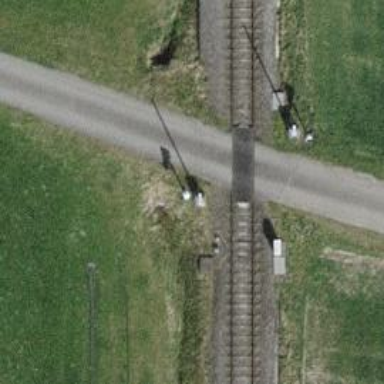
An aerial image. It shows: Level crossing along the railway.